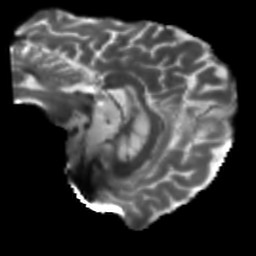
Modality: T2w
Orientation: sagittal
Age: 66
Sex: male
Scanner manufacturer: siemens
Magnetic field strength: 3 T
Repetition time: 5.25 s
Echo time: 0.08 s